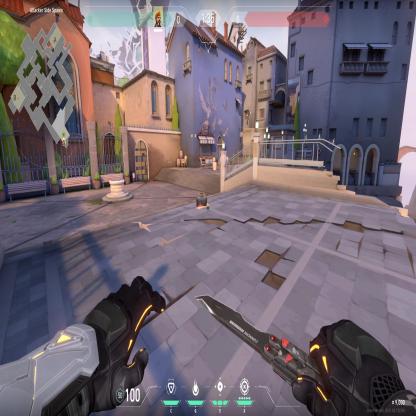
Label: dropped spike